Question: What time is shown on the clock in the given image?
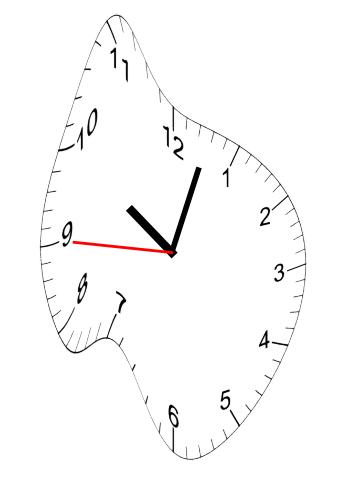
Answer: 10:02:45